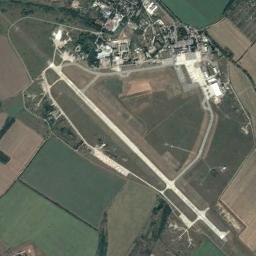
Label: airport